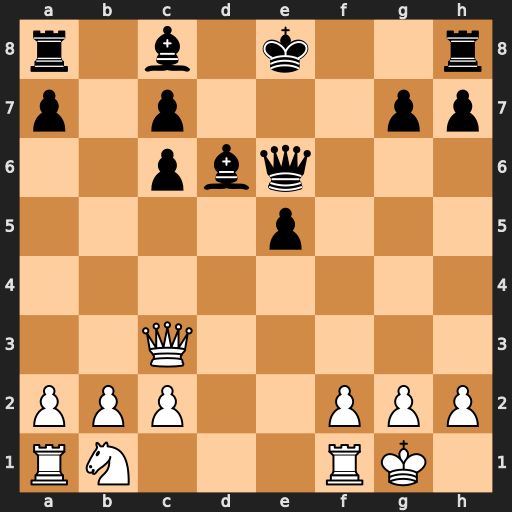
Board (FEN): r1b1k2r/p1p3pp/2pbq3/4p3/8/2Q5/PPP2PPP/RN3RK1
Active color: w
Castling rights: kq
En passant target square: -
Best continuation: Qxc6+ Qd7 Qxa8